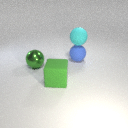
large green metal sphere in front of large blue rubber sphere